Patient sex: F
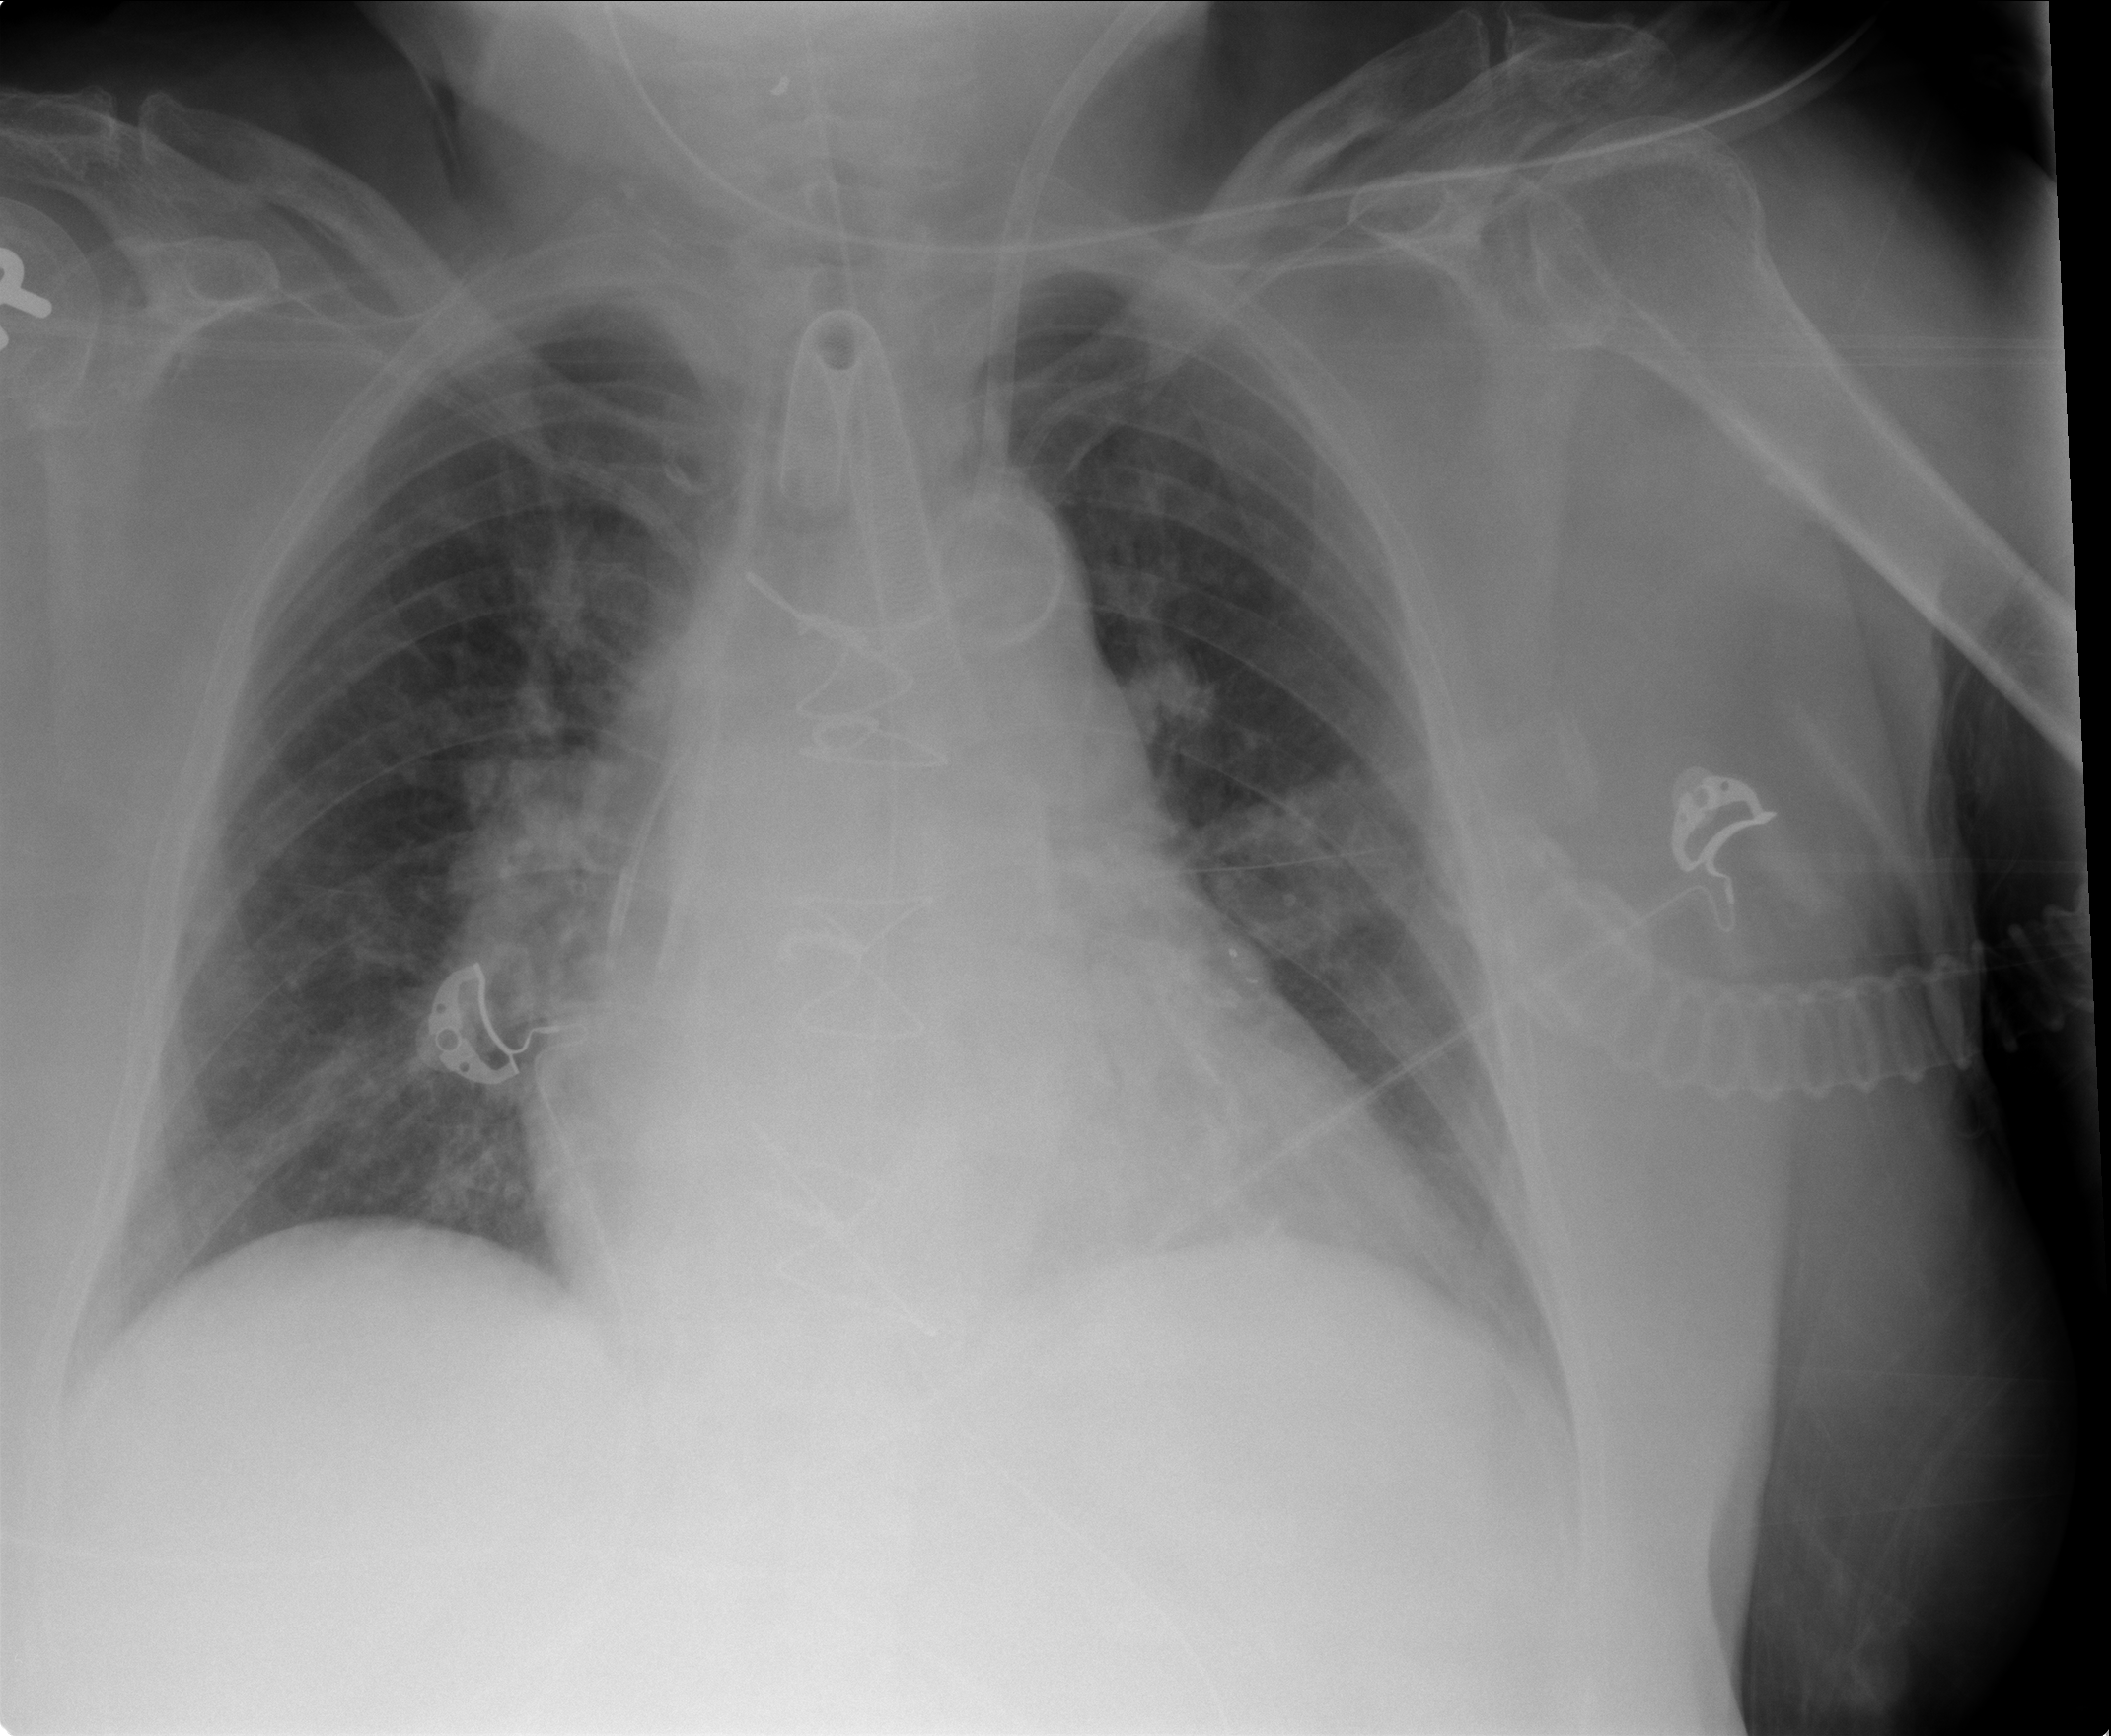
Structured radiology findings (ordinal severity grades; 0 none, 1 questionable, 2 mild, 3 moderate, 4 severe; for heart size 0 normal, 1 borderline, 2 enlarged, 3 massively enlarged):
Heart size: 2
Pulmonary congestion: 0
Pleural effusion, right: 0
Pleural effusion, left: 1
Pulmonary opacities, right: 0
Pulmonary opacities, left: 0
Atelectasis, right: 0
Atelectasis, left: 2